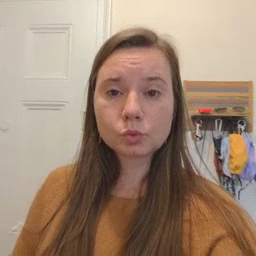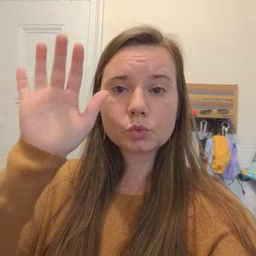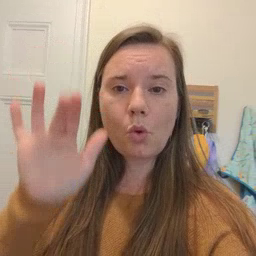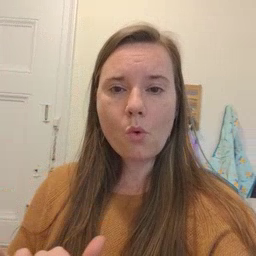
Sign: snow